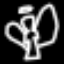
Label: angel